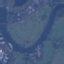
Land use / land cover: River